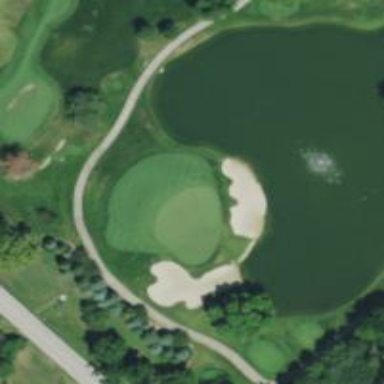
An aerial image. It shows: View of golf hole.